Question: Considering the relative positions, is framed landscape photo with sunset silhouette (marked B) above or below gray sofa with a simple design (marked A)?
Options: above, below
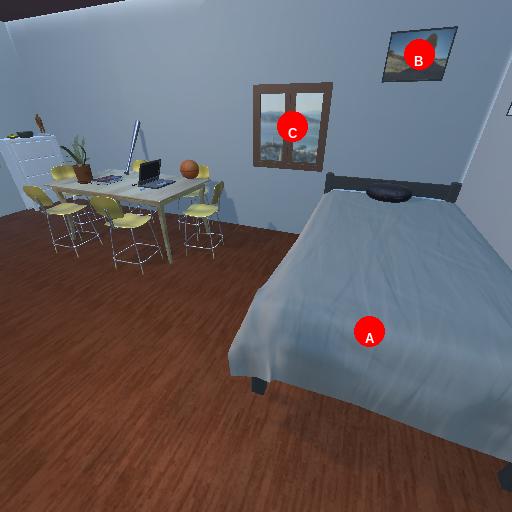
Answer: above